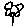
Label: flower